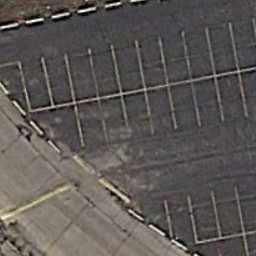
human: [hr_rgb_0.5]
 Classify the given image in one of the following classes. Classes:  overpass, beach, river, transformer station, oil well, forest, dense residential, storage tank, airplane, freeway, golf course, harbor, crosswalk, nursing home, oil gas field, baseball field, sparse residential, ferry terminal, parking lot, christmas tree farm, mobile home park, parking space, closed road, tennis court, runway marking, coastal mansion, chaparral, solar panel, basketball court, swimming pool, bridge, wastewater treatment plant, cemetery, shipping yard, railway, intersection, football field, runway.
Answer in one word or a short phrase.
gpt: parking space